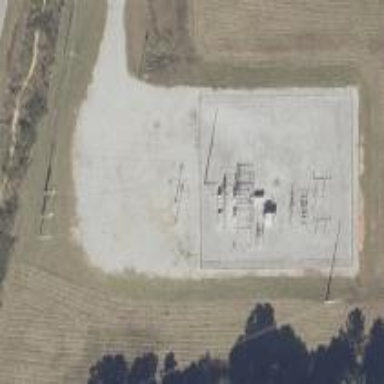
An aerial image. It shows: Distribution level power substation enclosed by fence.